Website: crate-barrel
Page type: billing-address
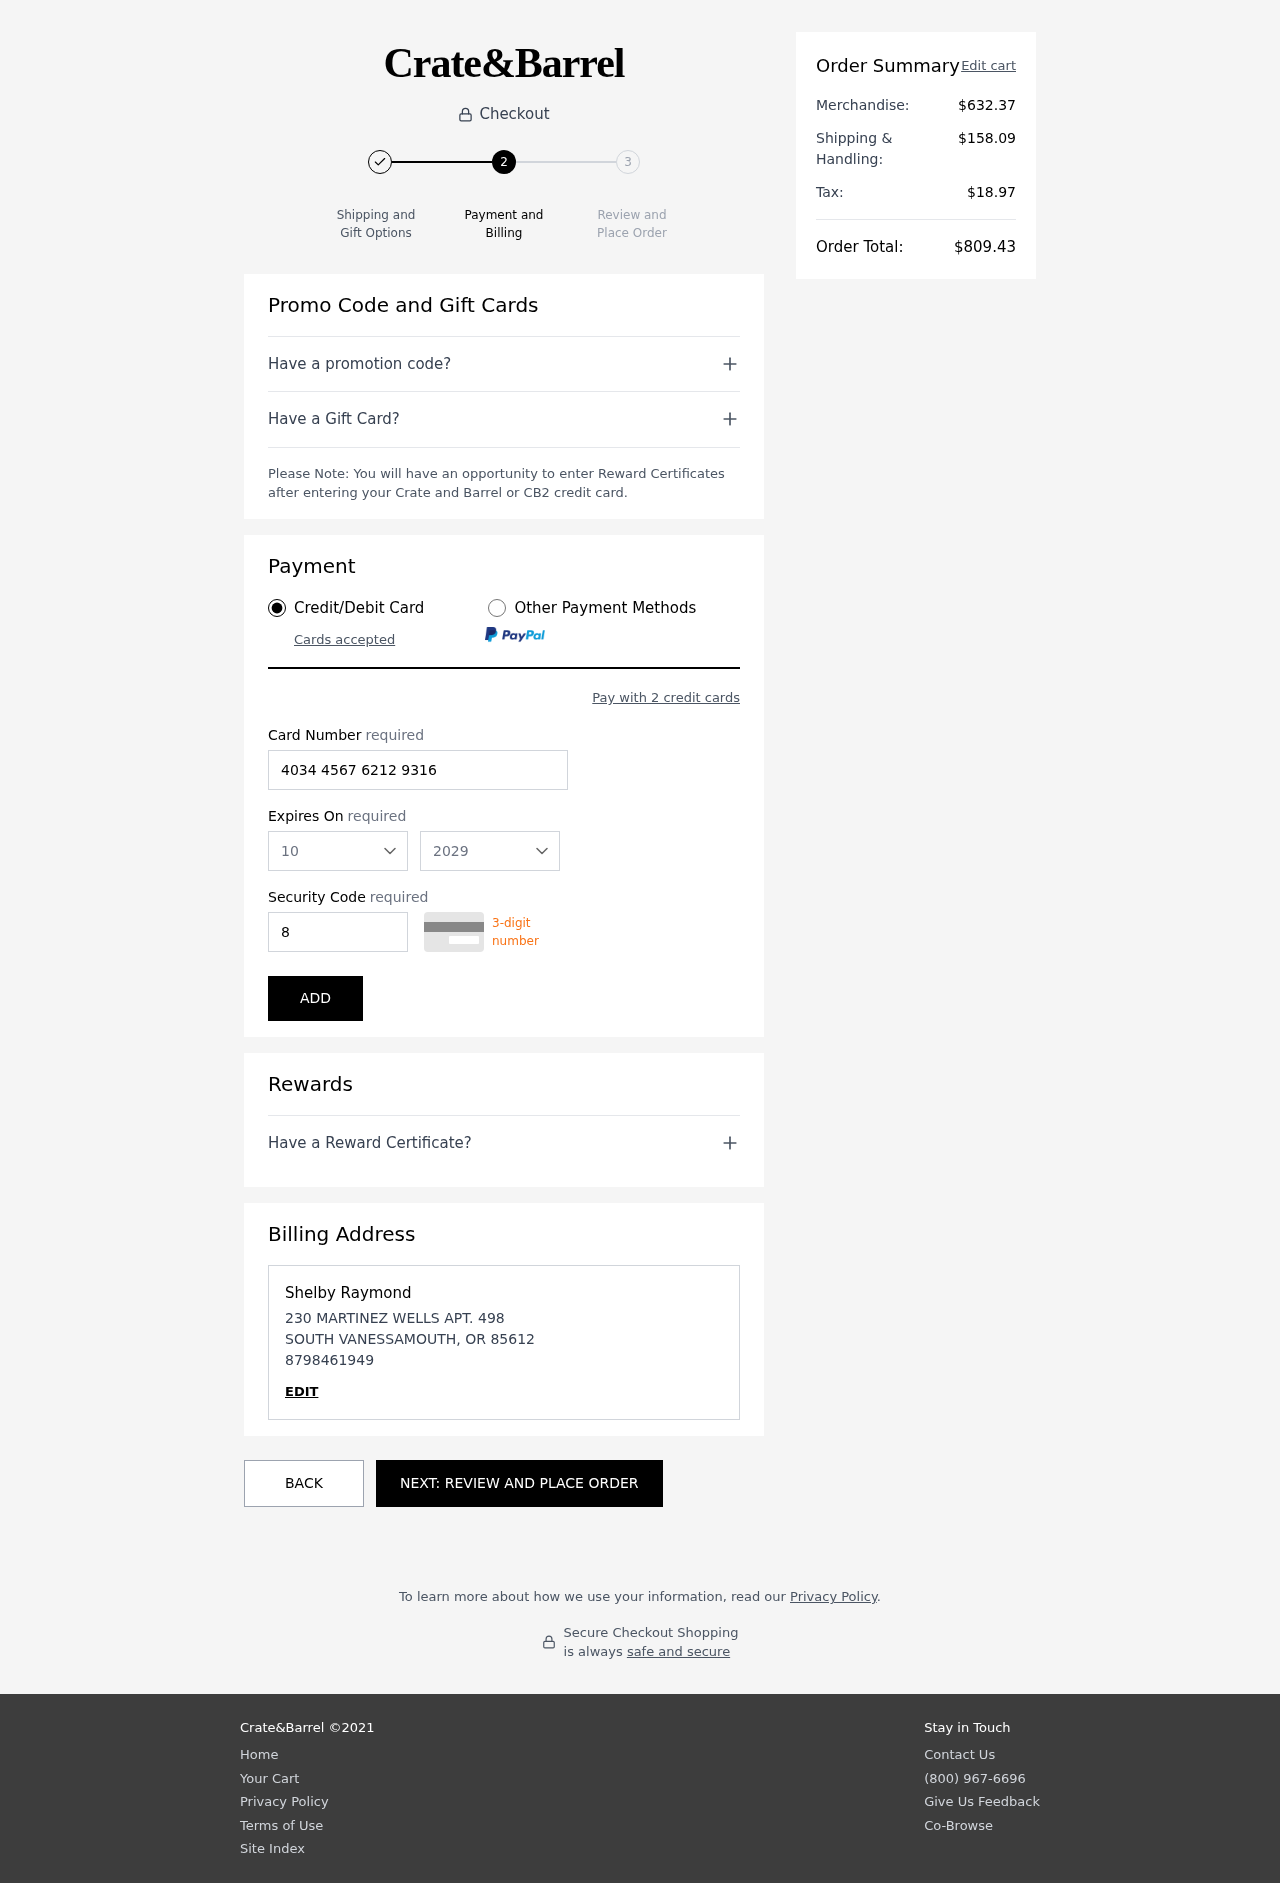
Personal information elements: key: PII_CARD_CVV
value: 831
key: PII_CARD_EXPIRY_MONTH
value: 10
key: PII_CARD_EXPIRY_YEAR
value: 29
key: PII_CARD_NUMBER
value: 4034 4567 6212 9316
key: PII_CITY
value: SOUTH VANESSAMOUTH
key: PII_FULLNAME
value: Shelby Raymond
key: PII_PHONE
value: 8798461949
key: PII_POSTCODE
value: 85612
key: PII_STATE_ABBR
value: OR
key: PII_STREET
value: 230 MARTINEZ WELLS APT. 498
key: PII_FIRSTNAME
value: Shelby
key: PII_LASTNAME
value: Raymond
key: PII_DOB_YEAR
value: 1949
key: PII_PHONE_LINE
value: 1949
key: PII_PHONE_SUFFIX
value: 1949
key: PII_POSTCODE_FULL
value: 85612
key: PII_PHONE2
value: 8798461949
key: PII_PHONE3
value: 8798461949
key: PII_FULLNAME2
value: Shelby Raymond
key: PII_FULLNAME3
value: Shelby Raymond
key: PII_FIRSTNAME2
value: Shelby
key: PII_FIRSTNAME3
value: Shelby
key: PII_LASTNAME2
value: Raymond
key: PII_LASTNAME3
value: Raymond
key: PII_FIRSTNAME_DERIVED
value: Shelby
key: PII_LASTNAME_DERIVED
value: Raymond
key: PII_DOB_YEAR_NUMERIC
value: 1949
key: PII_PHONE_NUMERIC
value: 8798461949
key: PII_PHONE_LINE_NUMERIC
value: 1949
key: PII_PHONE_SUFFIX_NUMERIC
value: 1949
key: PII_POSTCODE_NUMERIC
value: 85612
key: PII_PHONE2_NUMERIC
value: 8798461949
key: PII_PHONE3_NUMERIC
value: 8798461949
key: PII_FULLNAME_DERIVED
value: Shelby Raymond
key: PII_NAME_FULL_DERIVED
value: Shelby Raymond
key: PII_PHONE_DIGITS
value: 8798461949
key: PII_PHONE_LAST4
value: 1949
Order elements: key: ORDER_SUBTOTAL
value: $632.37
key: ORDER_SHIPPING_COST
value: $158.09
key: ORDER_TAX
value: $18.97
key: ORDER_TOTAL
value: $809.43